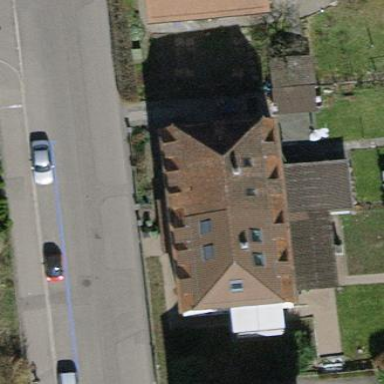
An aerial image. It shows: Building with tiled roof.